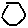
Label: hexagon